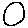
Label: circle